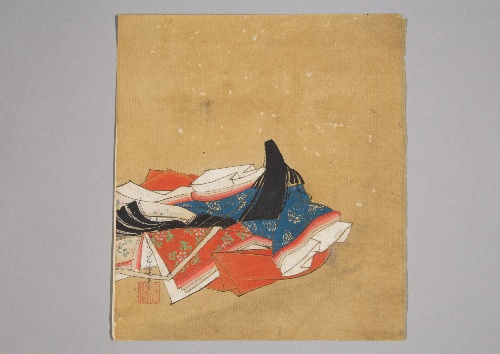
Artist: Kano Shōun
Artist bio: 1637–1702
Date: 17th century
Object type: Painting
Classification: Paintings
Medium: Unmounted shikisi leaf; ink and color on silk
Culture: Japan
Period: Edo period (1615–1868)
Dimensions: 7 1/4 × 6 1/2 in. (18.4 × 16.5 cm)
Department: Asian Art
Credit line: Gift of Estate of Samuel Isham, 1914
Accession year: 1914
Repository: Metropolitan Museum of Art, New York, NY